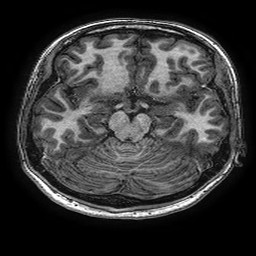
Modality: T1w
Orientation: coronal
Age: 17
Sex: female
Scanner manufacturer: ge
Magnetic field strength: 3 T
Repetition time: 0.00766 s
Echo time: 0.003476 s